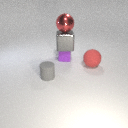
small purple rubber cube behind large red rubber sphere